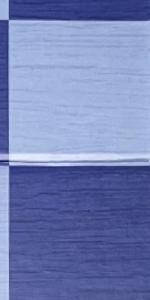
Label: Empty